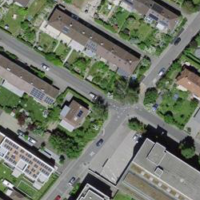
EUNIS habitat code: 55
Species observed at this site:
Lathyrus vernus
Symphoricarpos albus